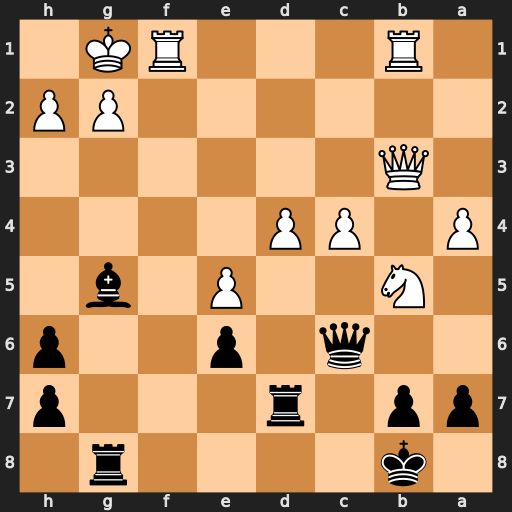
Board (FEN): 1k4r1/pp1r3p/2q1p2p/1N2P1b1/P1PP4/1Q6/6PP/1R3RK1
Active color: b
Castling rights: -
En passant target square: -
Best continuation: Be3+ Kh1 Qxg2#